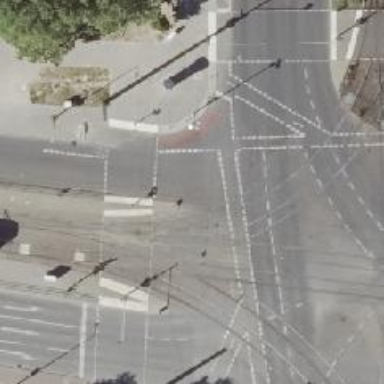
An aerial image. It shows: Tram crossing on the railway.